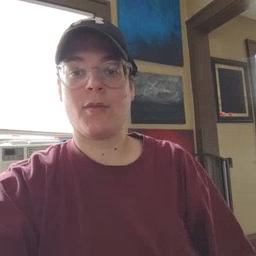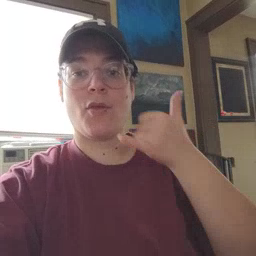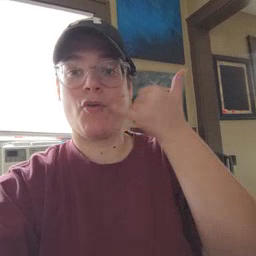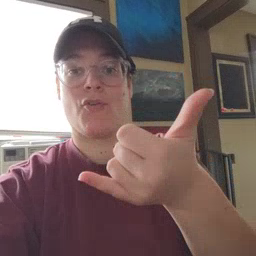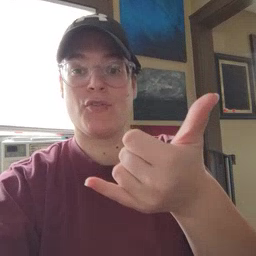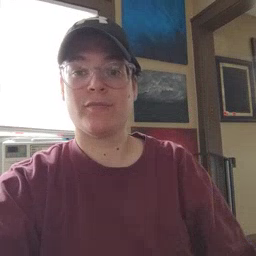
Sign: callonphone